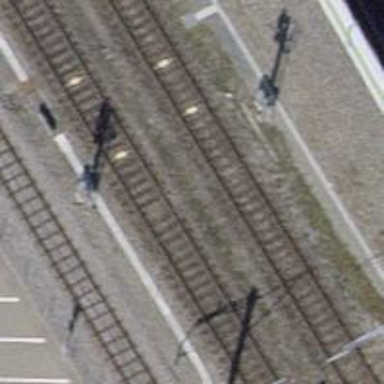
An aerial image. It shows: Railway signal.